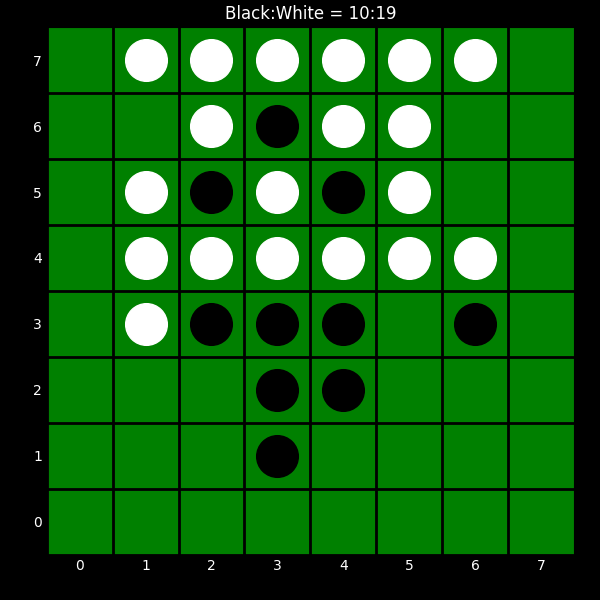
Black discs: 10
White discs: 19